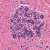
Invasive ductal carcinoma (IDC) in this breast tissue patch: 0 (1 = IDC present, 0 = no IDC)